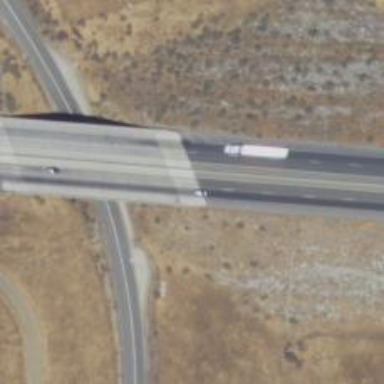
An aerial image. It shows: Viaduct bridge over motorway.